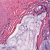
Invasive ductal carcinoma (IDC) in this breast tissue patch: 0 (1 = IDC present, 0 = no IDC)